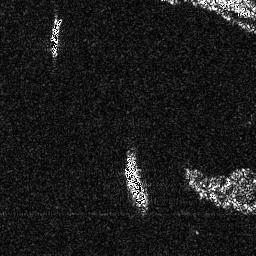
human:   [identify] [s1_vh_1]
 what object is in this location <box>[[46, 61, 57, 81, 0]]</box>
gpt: <ref>1 medium ship at the bottom</ref>